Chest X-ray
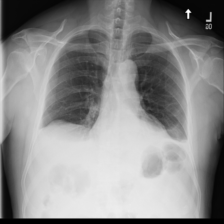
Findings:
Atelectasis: negative
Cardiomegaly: negative
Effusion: positive
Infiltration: positive
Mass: negative
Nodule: negative
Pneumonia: negative
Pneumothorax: negative
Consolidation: positive
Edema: negative
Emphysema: negative
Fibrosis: negative
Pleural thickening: negative
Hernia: negative